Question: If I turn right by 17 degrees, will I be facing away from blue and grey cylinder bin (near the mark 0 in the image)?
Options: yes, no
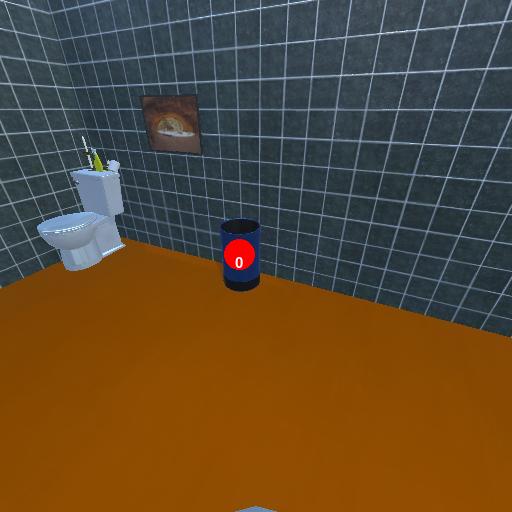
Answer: yes